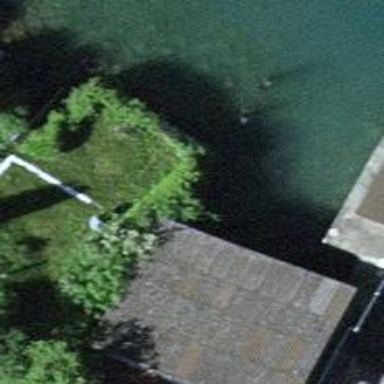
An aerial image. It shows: View of roof of building.